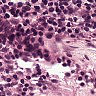
Metastatic tissue present: no